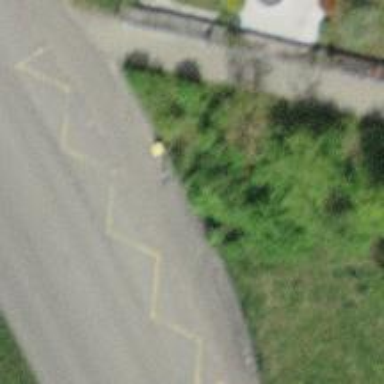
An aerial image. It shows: Post box is visible.